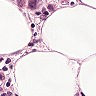
Metastatic tissue present: yes